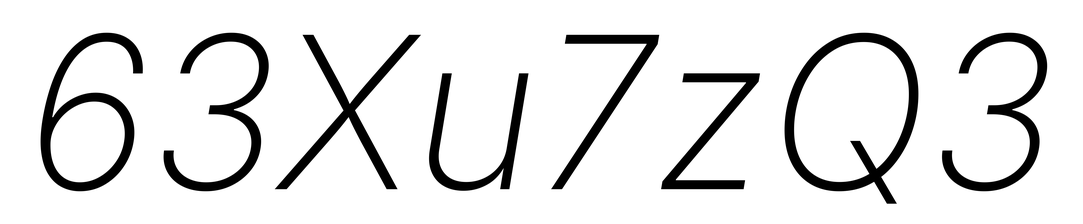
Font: Inter-Italic_ExtraLight_Italic